Field crop: maize
Growth stage: 2
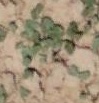
Species: convolvulus